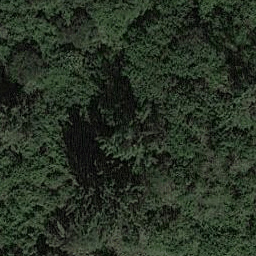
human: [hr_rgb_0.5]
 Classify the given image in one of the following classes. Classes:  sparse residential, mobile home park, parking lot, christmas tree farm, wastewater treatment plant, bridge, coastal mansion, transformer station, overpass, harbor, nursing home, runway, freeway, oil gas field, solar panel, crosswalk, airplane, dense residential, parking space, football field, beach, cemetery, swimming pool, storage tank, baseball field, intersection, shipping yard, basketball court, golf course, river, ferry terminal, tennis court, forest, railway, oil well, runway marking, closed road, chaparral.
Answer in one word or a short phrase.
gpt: forest